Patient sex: M
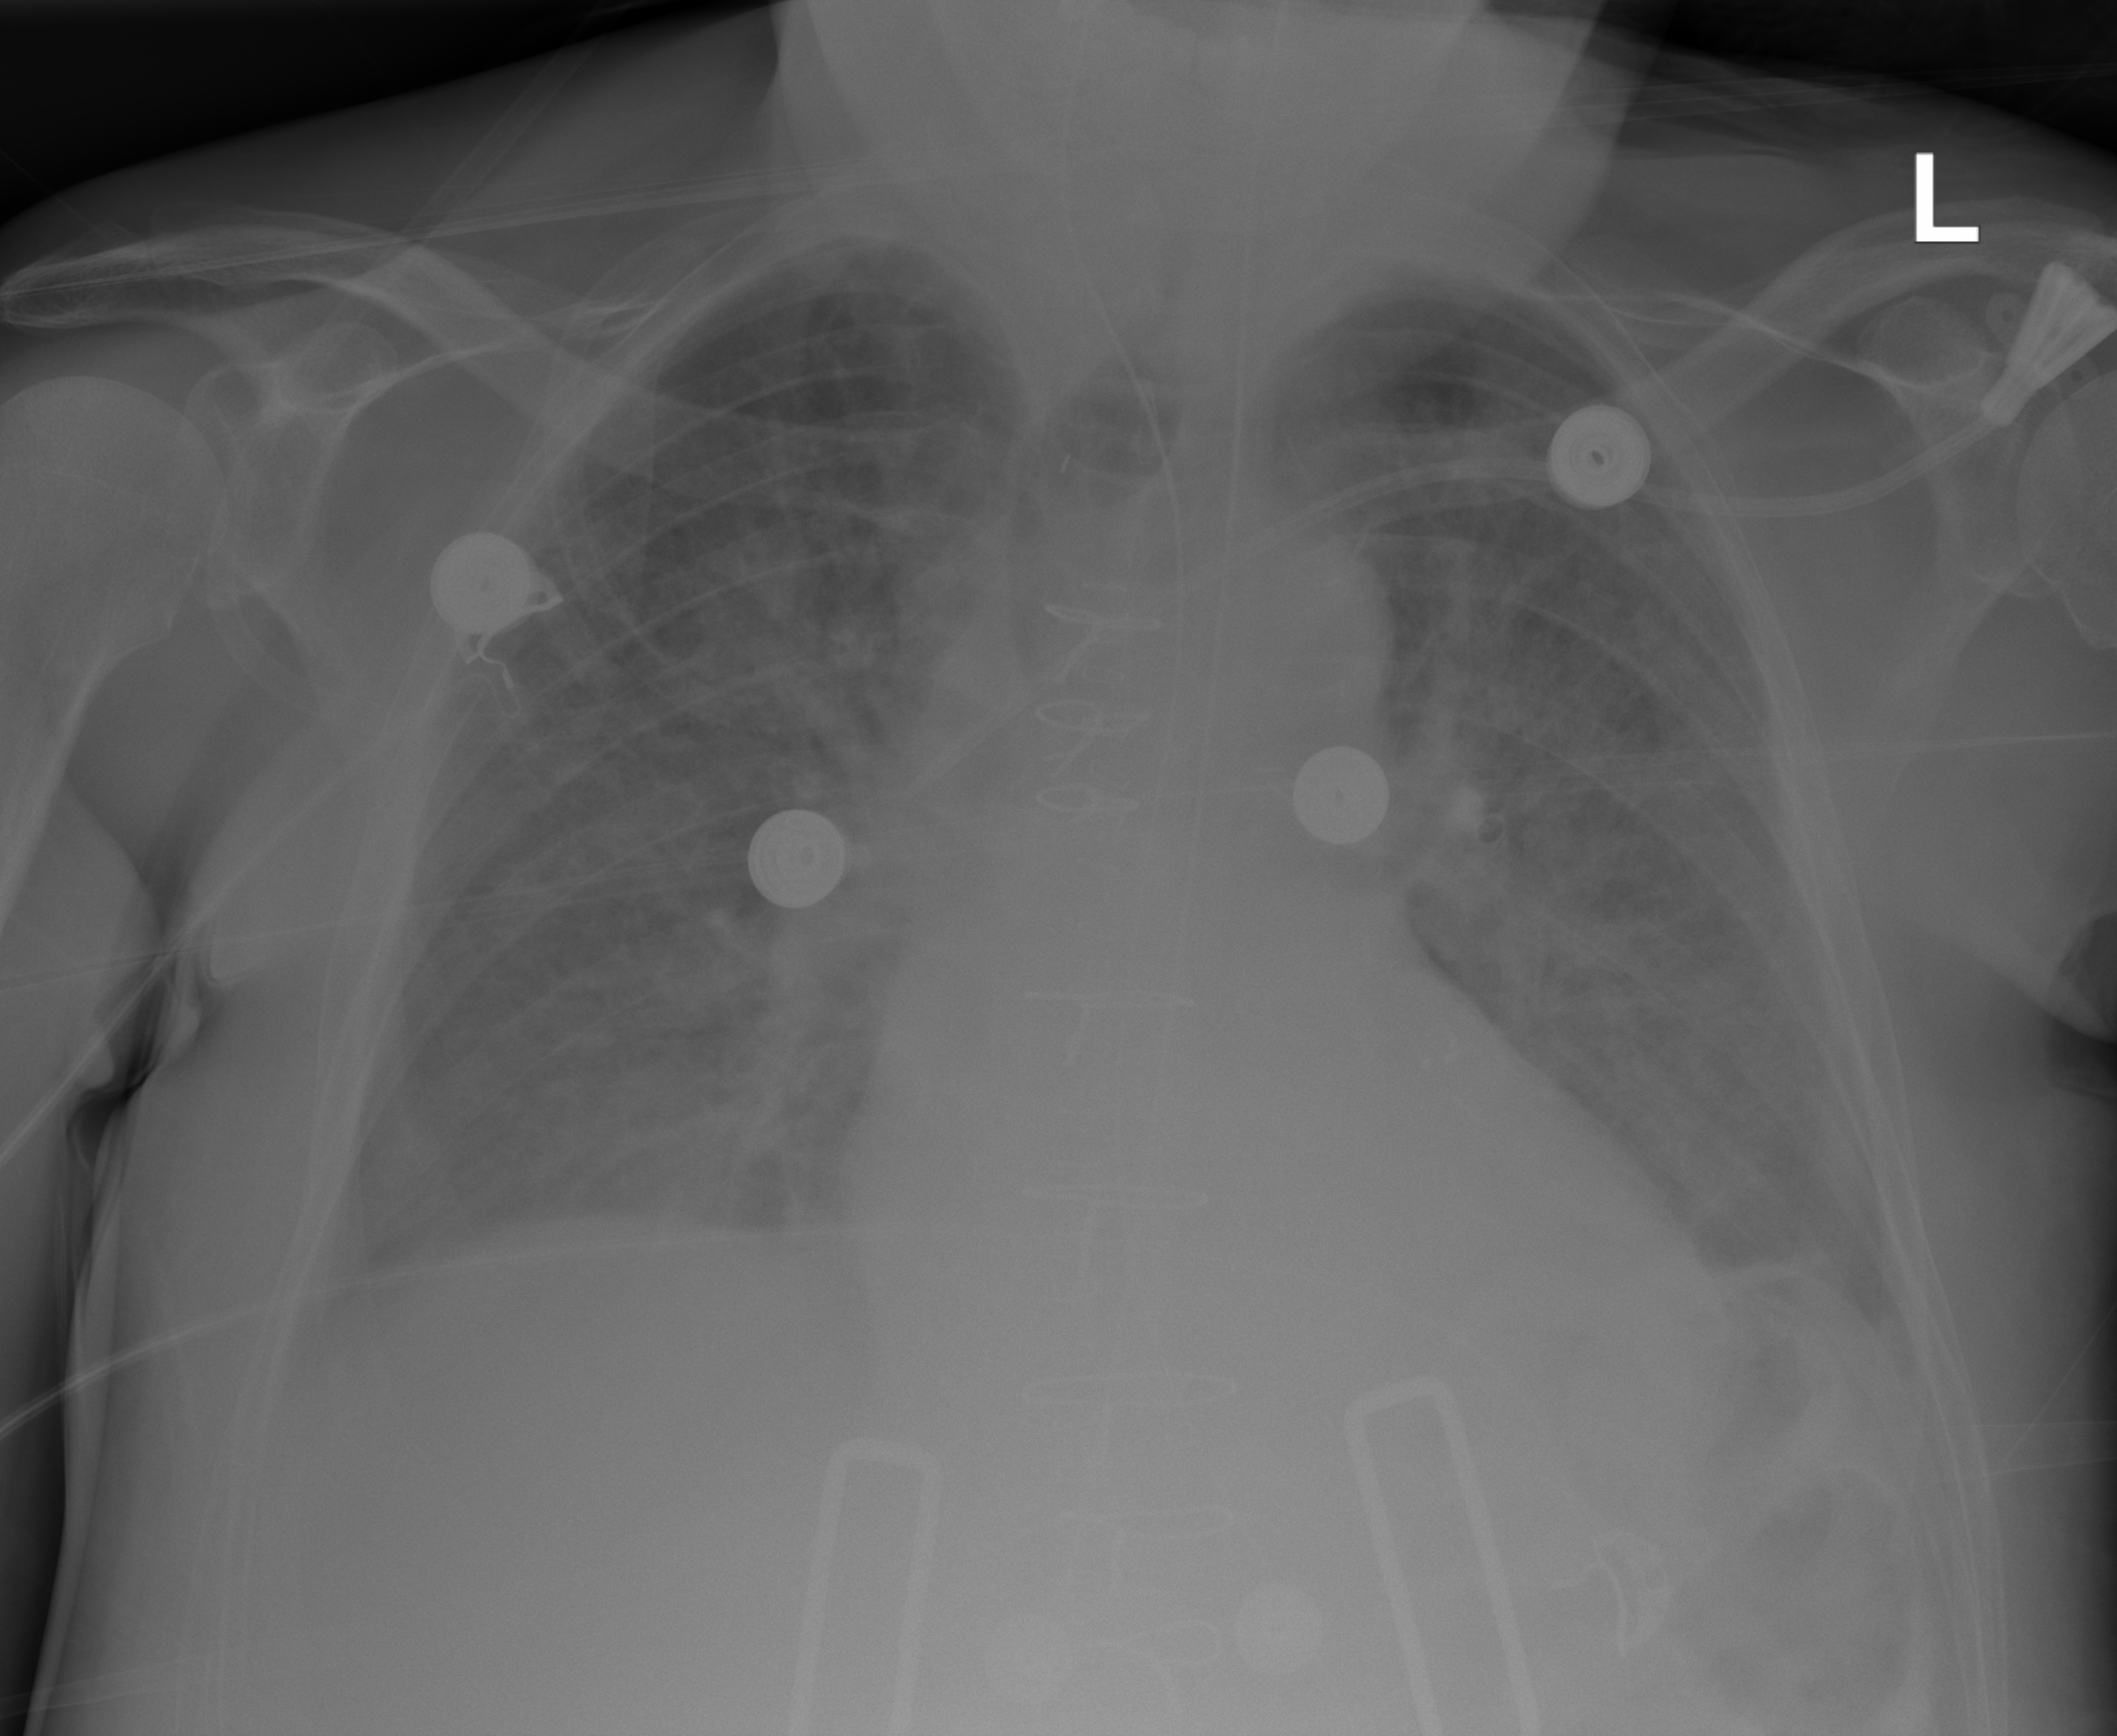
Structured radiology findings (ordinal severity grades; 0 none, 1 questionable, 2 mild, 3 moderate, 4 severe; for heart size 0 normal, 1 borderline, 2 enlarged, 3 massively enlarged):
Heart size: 1
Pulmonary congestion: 3
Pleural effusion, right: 2
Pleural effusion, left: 2
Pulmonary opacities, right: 1
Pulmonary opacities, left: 2
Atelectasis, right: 2
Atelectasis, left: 2